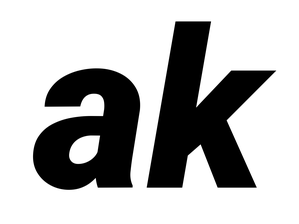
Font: Roboto-Italic_Black_Italic